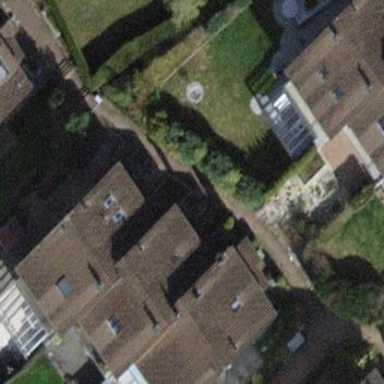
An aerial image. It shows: Simple house.